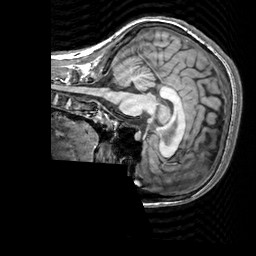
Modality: T1w
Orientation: sagittal
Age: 28
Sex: female
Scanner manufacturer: siemens
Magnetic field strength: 3 T
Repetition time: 2.3 s
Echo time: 0.00303 s